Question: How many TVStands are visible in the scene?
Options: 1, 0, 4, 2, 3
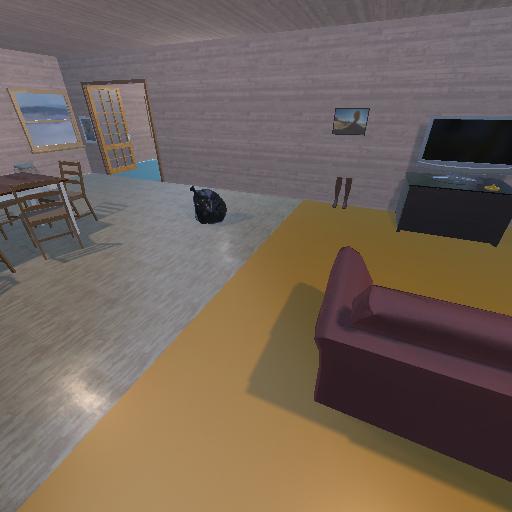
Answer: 1